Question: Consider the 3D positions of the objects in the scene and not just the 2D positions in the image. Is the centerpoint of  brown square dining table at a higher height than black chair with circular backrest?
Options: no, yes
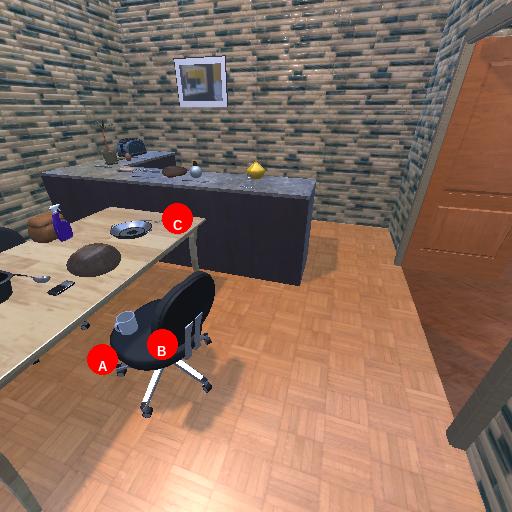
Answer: no